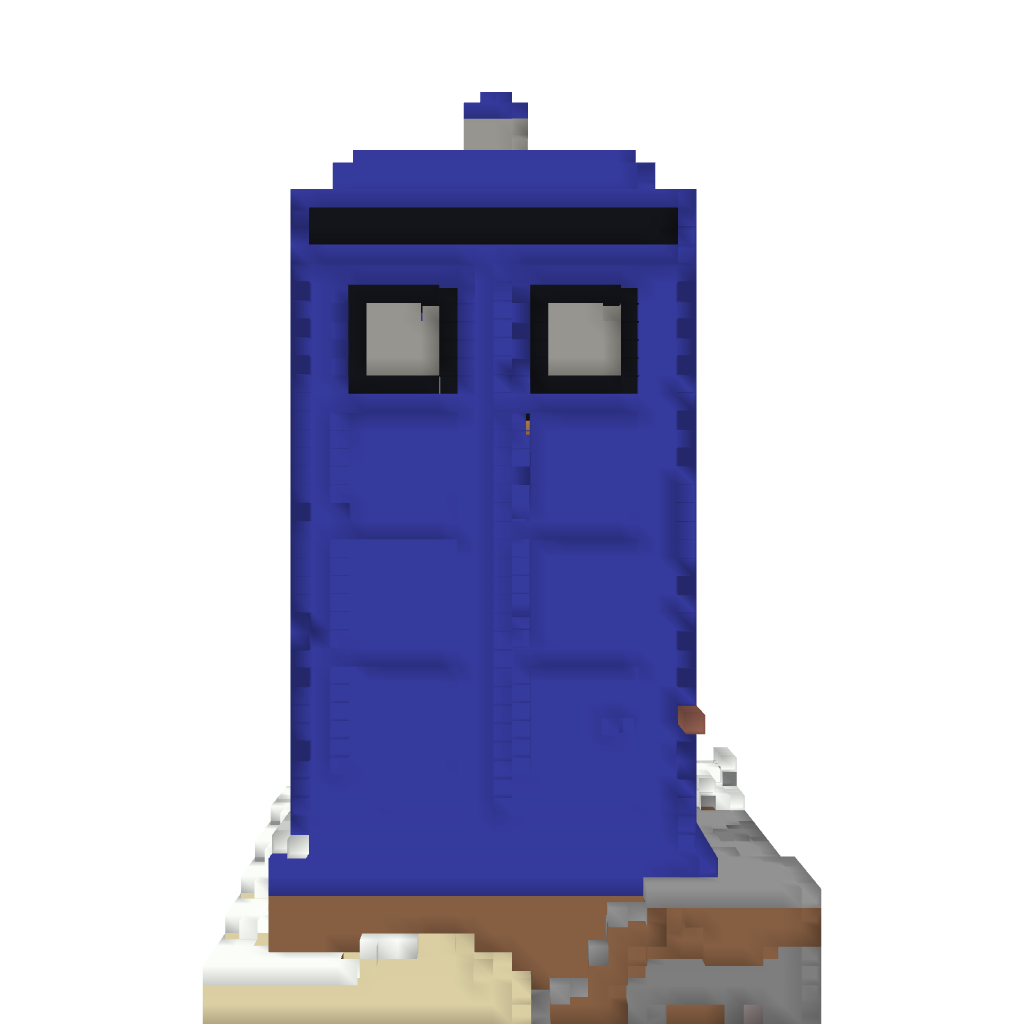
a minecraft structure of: The Tardis